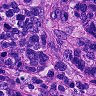
Metastatic tissue present: yes